【题型】解答题　【知识点】立体几何　【难度】easy
已知三棱锥 \(P-ABC\)，\(PA \perp\) 平面 \(ABC\)，\(PA=6\)，\(AC=4\)，\(AB \perp BC\)，\(M\)，\(N\) 分别在线段 \(PB\)，\(PC\) 上。

\vspace{5pt}
(1) 若 \(PB\) 与平面 \(ABC\) 所成角大小为 \(\frac{\pi}{3}\)，求三棱锥 \(P-ABC\) 的体积 \(V\)；

\vspace{5pt}
(2) 若 \(PC \perp\) 平面 \(AMN\)，求证：\(AM \perp\) 平面 \(PBC\)。

\vspace{5pt}
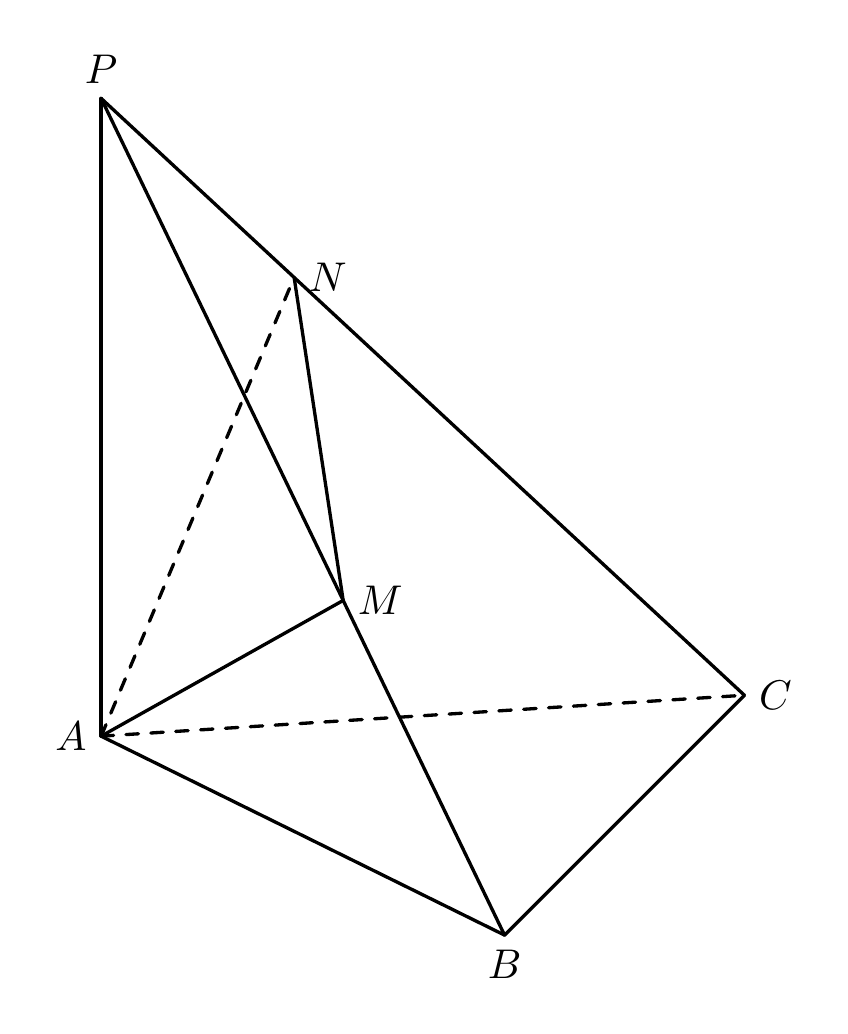
【解答】
【详解】

(1) 在三棱锥 \(P-ABC\) 中，\(PA \perp\) 平面 \(ABC\)，则 \(\angle PBA\) 是 \(PB\) 与平面 \(ABC\) 所成角，即 \(\angle PBA = \frac{\pi}{3}\)，

而 \(PA \perp AB\)，\(PA=6\)，则 \(AB = 2\sqrt{3}\)，在 \(\triangle ABC\) 中，\(AB \perp BC\)，\(AC=4\)，有 \(BC=2\)，

因此 \(\triangle ABC\) 的面积 \(S_{\triangle ABC} = \frac{1}{2}AB \cdot BC = \frac{1}{2} \times 2\sqrt{3} \times 2 = 2\sqrt{3}\)，

所以三棱锥 \(P-ABC\) 的体积 \(V = \frac{1}{3}S_{\triangle ABC} \cdot PA = \frac{1}{3} \times 2\sqrt{3} \times 6 = 4\sqrt{3}\)。

\vspace{5pt}
(2) 在三棱锥 \(P-ABC\) 中，\(PA \perp\) 平面 \(ABC\)，\(BC \subset\) 平面 \(ABC\)，则 \(PA \perp BC\)，而 \(AB \perp BC\)，

\(PA \cap AB = A\)，\(PA, AB \subset\) 平面 \(PAB\)，于是 \(BC \perp\) 平面 \(PAB\)，\(AM \subset\) 平面 \(PAB\)，有 \(AM \perp BC\)，

因为 \(PC \perp\) 平面 \(AMN\)，\(AM \subset\) 平面 \(AMN\)，则 \(AM \perp PC\)，又 \(BC \cap PC = C\)，\(BC, PC \subset\) 平面 \(PBC\)，

所以 \(AM \perp\) 平面 \(PBC\)。